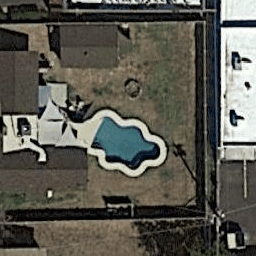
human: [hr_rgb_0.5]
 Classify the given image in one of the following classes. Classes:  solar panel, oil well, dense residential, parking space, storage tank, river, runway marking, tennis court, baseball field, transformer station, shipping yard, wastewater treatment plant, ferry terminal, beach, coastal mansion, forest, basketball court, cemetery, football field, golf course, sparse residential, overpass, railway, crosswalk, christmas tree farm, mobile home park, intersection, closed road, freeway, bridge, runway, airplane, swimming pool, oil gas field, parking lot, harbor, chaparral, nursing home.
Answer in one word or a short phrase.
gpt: swimming pool